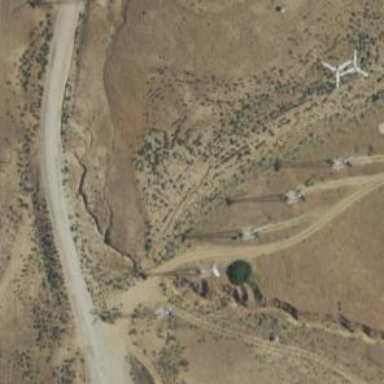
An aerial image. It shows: Wind power generator utilizing wind turbines.